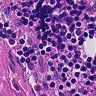
Metastatic tissue present: no